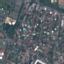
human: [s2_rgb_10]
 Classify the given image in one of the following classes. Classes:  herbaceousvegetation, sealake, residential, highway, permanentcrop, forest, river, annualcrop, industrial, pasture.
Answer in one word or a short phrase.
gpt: Residential